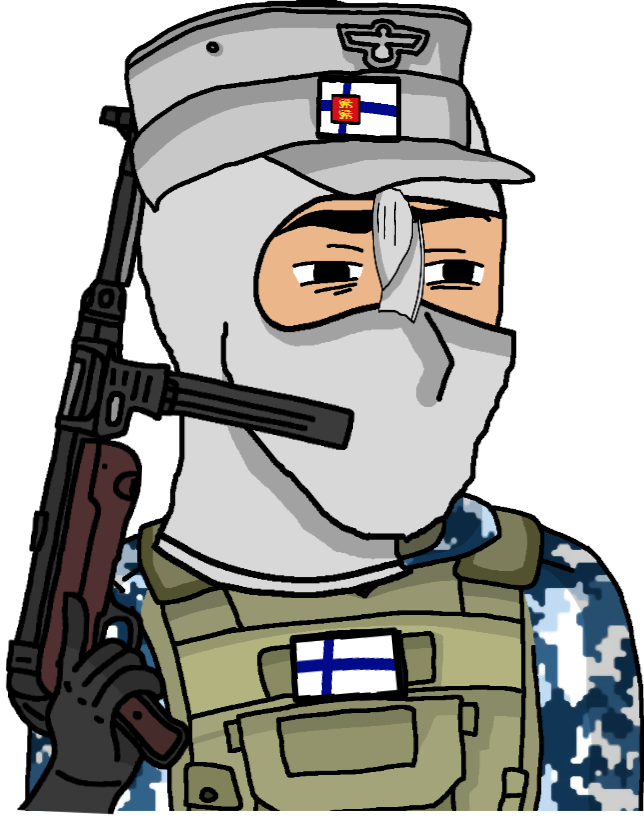
Label: 5_Twinkjak